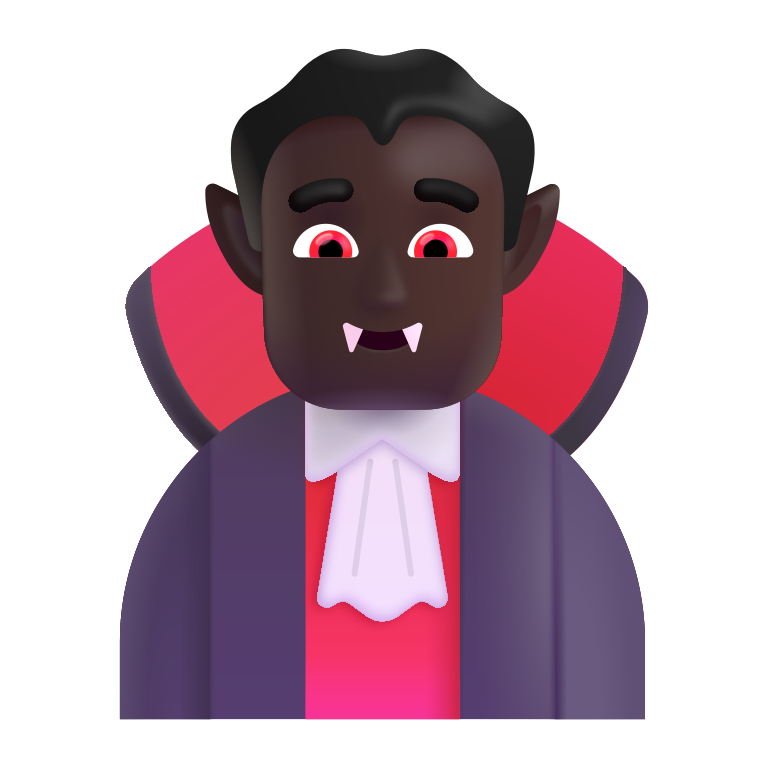
man vampire color dark